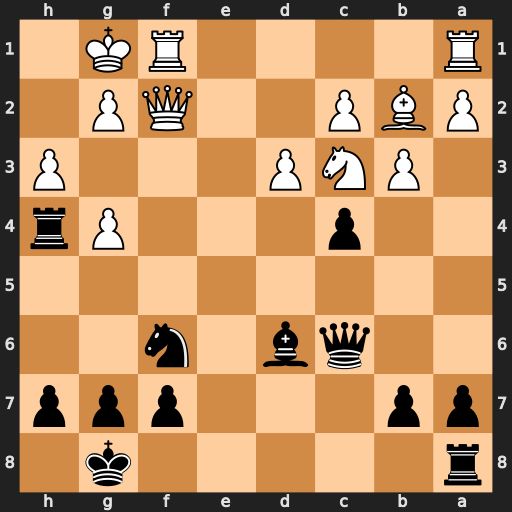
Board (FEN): r5k1/pp3ppp/2qb1n2/8/2p3Pr/1PNP3P/PBP2QP1/R4RK1
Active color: b
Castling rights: -
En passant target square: -
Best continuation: Bh2+ Kxh2 Nxg4+ Kg1 Nxf2